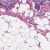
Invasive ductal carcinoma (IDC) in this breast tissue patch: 1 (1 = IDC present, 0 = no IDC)